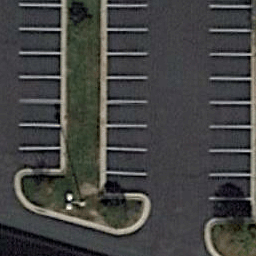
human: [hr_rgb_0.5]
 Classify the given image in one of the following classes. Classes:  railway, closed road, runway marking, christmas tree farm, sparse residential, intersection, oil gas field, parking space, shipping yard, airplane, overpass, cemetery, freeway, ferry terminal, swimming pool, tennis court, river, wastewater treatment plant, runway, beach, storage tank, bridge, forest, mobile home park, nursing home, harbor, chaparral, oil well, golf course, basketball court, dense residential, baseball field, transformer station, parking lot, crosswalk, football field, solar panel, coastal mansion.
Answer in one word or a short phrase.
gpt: parking space